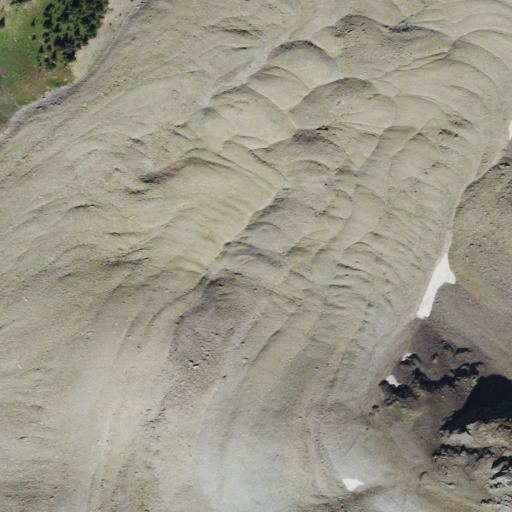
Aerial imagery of depression(s) in Colorado named Pierson Basin containing barren land, grassland, and evergreen forest